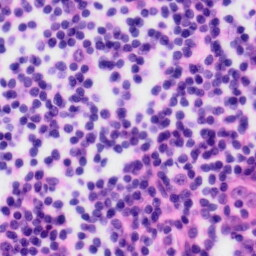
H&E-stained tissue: Tonsil